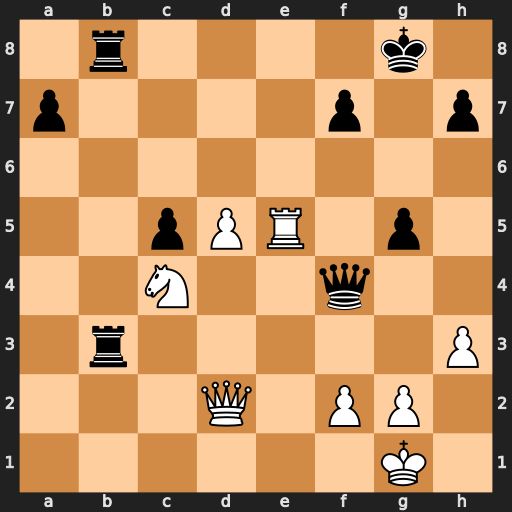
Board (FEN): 1r4k1/p4p1p/8/2pPR1p1/2N2q2/1r5P/3Q1PP1/6K1
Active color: w
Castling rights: -
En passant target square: -
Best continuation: Rxg5+ Qxg5 Qxg5+